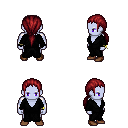
a pixel art fantasy rpg character, male body template, dark elf, purple skin, gray robe, gold greaves, brunette ponytail hairstyle, bracelets, brown shoes, four views (front, back, left, right), 2x2 character sprite sheet, small pixel art, hard edges, no anti-aliasing